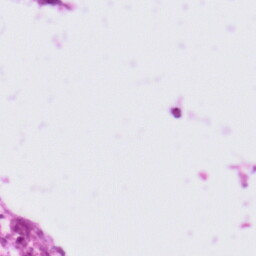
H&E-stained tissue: Tonsil